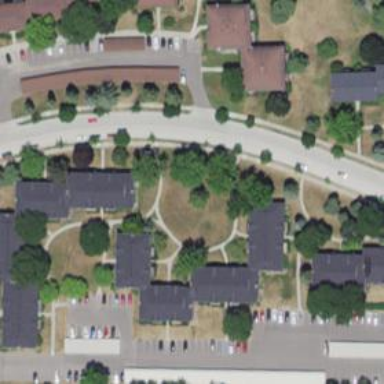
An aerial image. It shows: Footway.